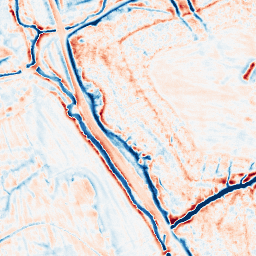
Category: edge_preserving
Decomposition family: bilateral
Decomposition parameters: d: 15
sigma_color: 25
sigma_space: 25
Upsampling method: quintic
Upsampling parameters: scale: 2
Upsampling scale: 2